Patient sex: F
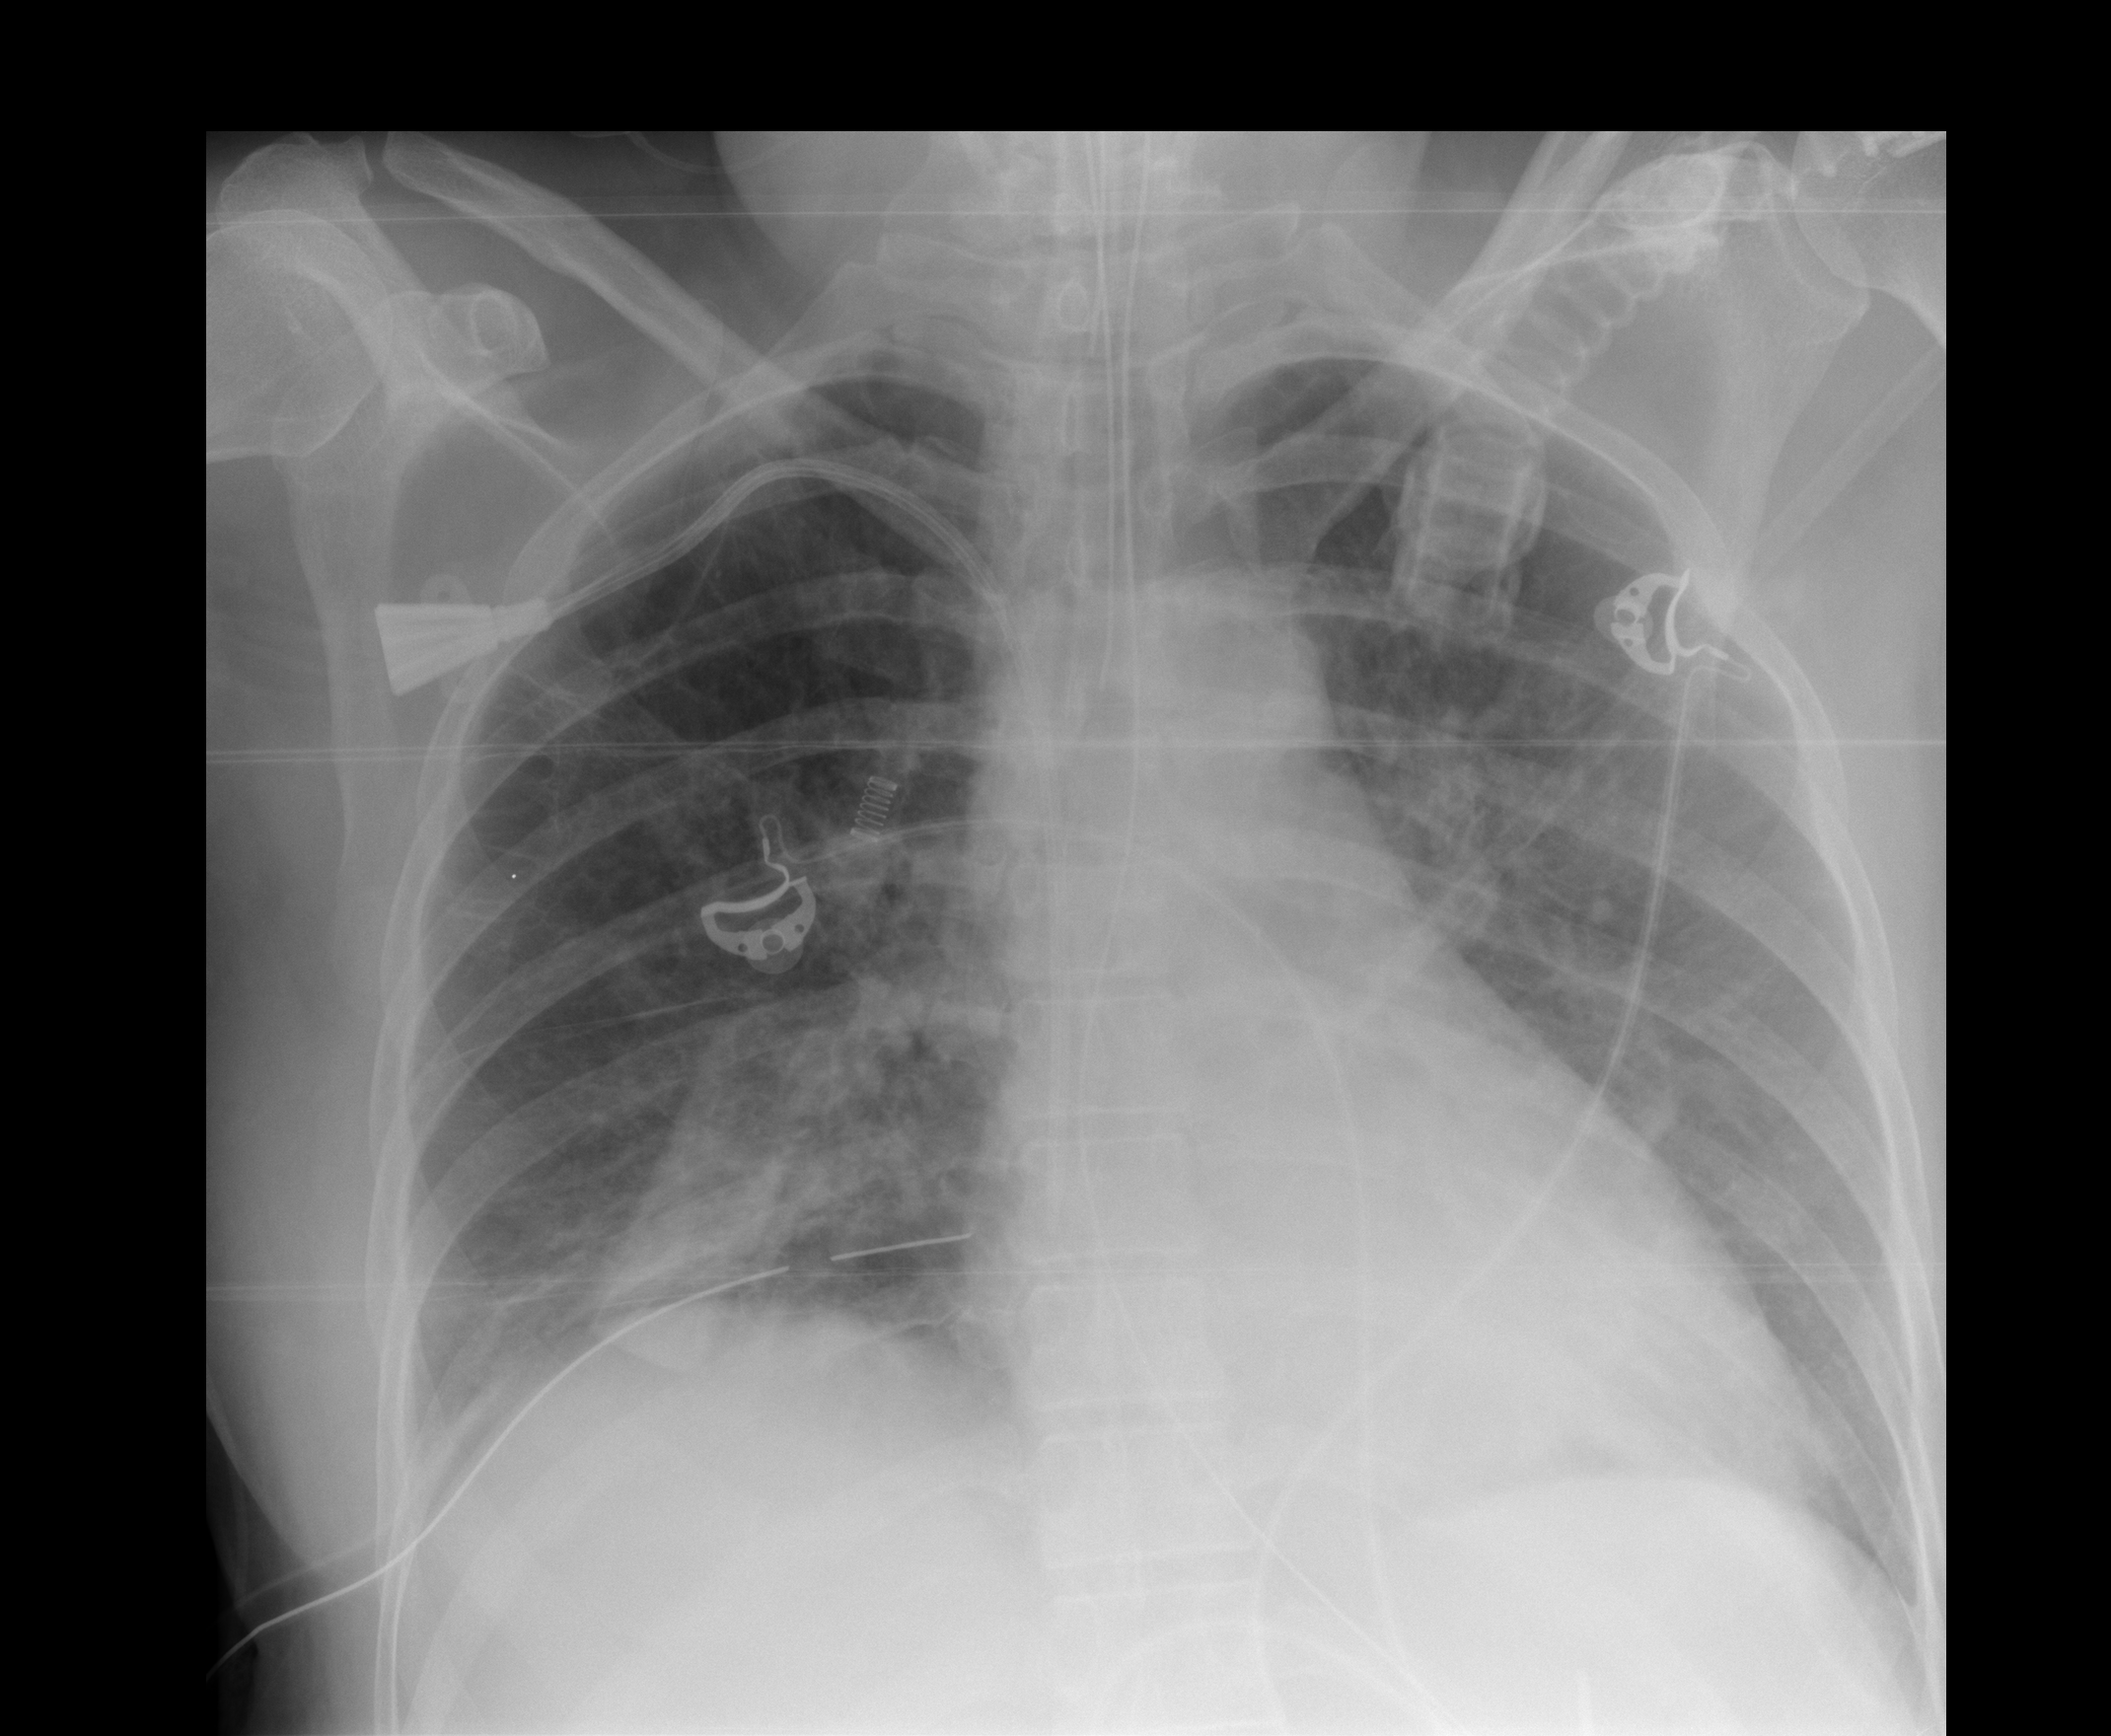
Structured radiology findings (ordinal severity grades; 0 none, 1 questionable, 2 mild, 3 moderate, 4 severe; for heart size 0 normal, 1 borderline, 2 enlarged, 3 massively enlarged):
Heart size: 0
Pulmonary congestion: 1
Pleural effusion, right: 0
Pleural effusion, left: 0
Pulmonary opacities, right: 2
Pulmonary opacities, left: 0
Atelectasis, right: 2
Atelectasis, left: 1